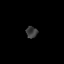
Tissue: lung
Cell type: Fibroblasts
Senescence score: 0.2422
Nuclear area (px): 126
Mean DAPI intensity: 59.794